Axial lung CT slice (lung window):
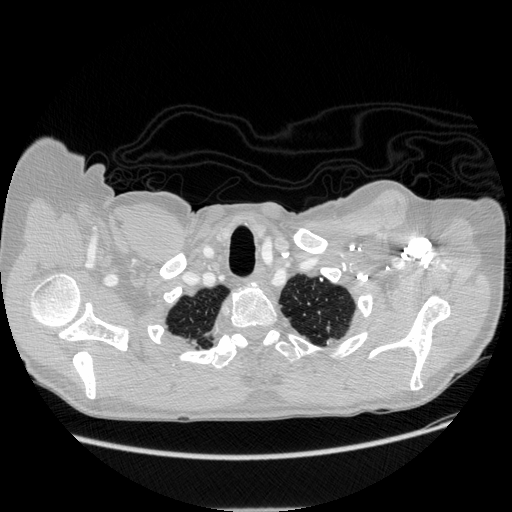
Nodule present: no